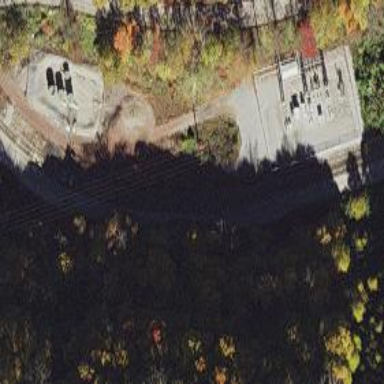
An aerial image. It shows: Railway track.